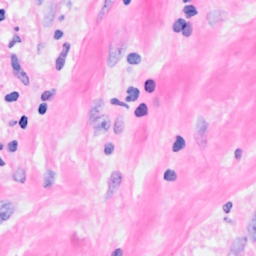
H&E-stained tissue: Breast